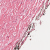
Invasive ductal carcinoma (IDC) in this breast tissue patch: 0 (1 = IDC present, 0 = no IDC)